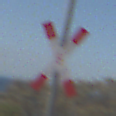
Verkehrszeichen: Andreaskreuz
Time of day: MorningAfternoon
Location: Outdoor (Nature)
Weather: Clear
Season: NotSpecified
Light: Natural